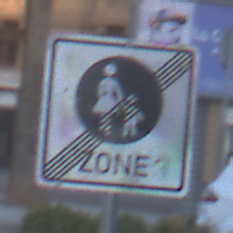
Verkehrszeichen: EndeFussgaengerzone
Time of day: SunriseSunset
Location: Outdoor (Urban)
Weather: PartlyCloudy
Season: NotSpecified
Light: Natural